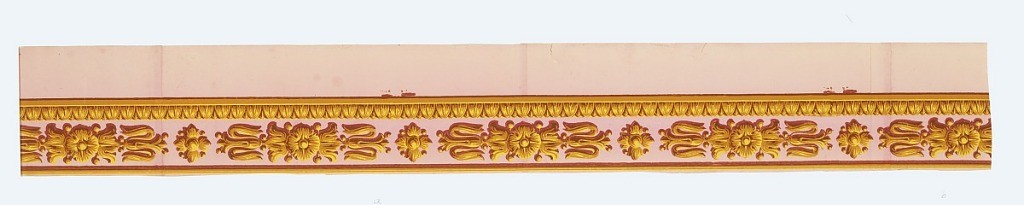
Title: Border
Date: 1800–1820
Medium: Block-printed on handmade paper
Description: Ormolu or gilt bronze medallions. Larger motif alternates with a floral quatrefoil. Band of egg and dart along bottom edge. Narrow straight band along top edge. Printed in yellow ocher, brown and mauve on a pink ground.

H# 663